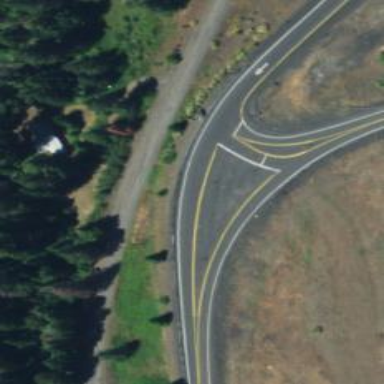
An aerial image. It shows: Tertiary link road.